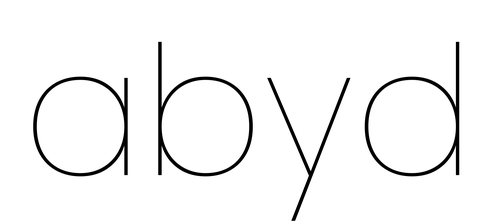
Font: Poppins-Thin